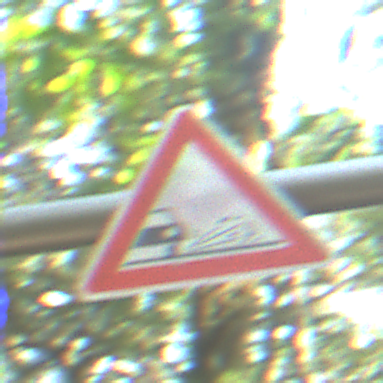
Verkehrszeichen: SplittSchotter
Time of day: Midday
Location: Outdoor (Nature)
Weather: Clear
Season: NotSpecified
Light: Natural